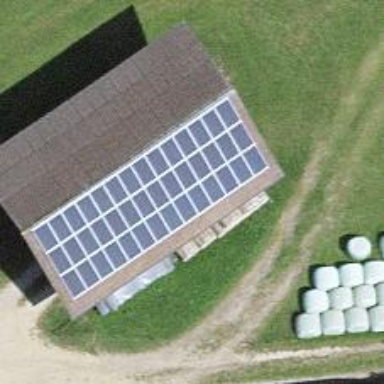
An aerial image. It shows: Solar power generator using photovoltaic method with solar photovoltaic panel types.